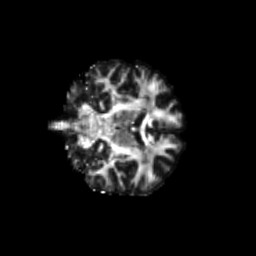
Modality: FA
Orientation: coronal
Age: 30
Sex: female
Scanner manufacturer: siemens
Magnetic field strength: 3 T
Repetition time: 8.6 s
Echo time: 0.095 s